Interaction volume radius: 5 \u00c5
Interaction volume height: 30 \u00c5
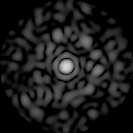
Disorder parameter: 0.8409